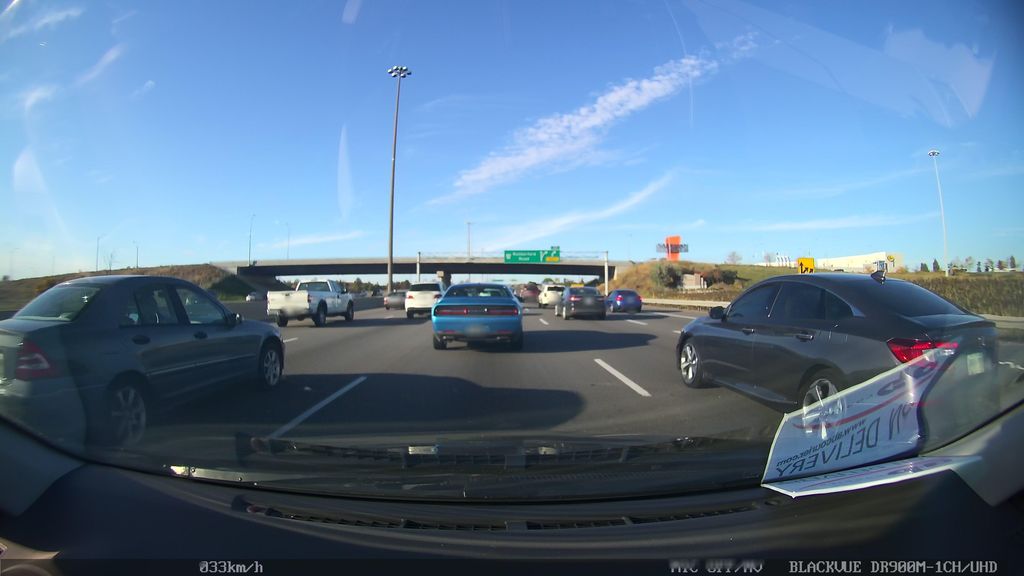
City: toronto